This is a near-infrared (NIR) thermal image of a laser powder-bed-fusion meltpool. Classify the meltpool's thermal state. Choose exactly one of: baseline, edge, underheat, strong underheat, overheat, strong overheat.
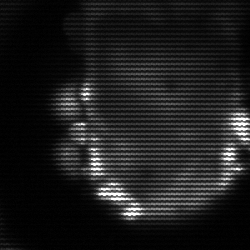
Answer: baseline